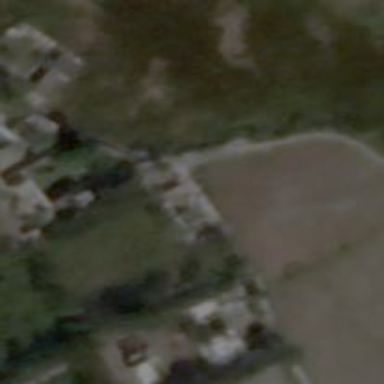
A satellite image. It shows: Small hamlet.